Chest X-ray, PA view. Patient: 57 years old, sex F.
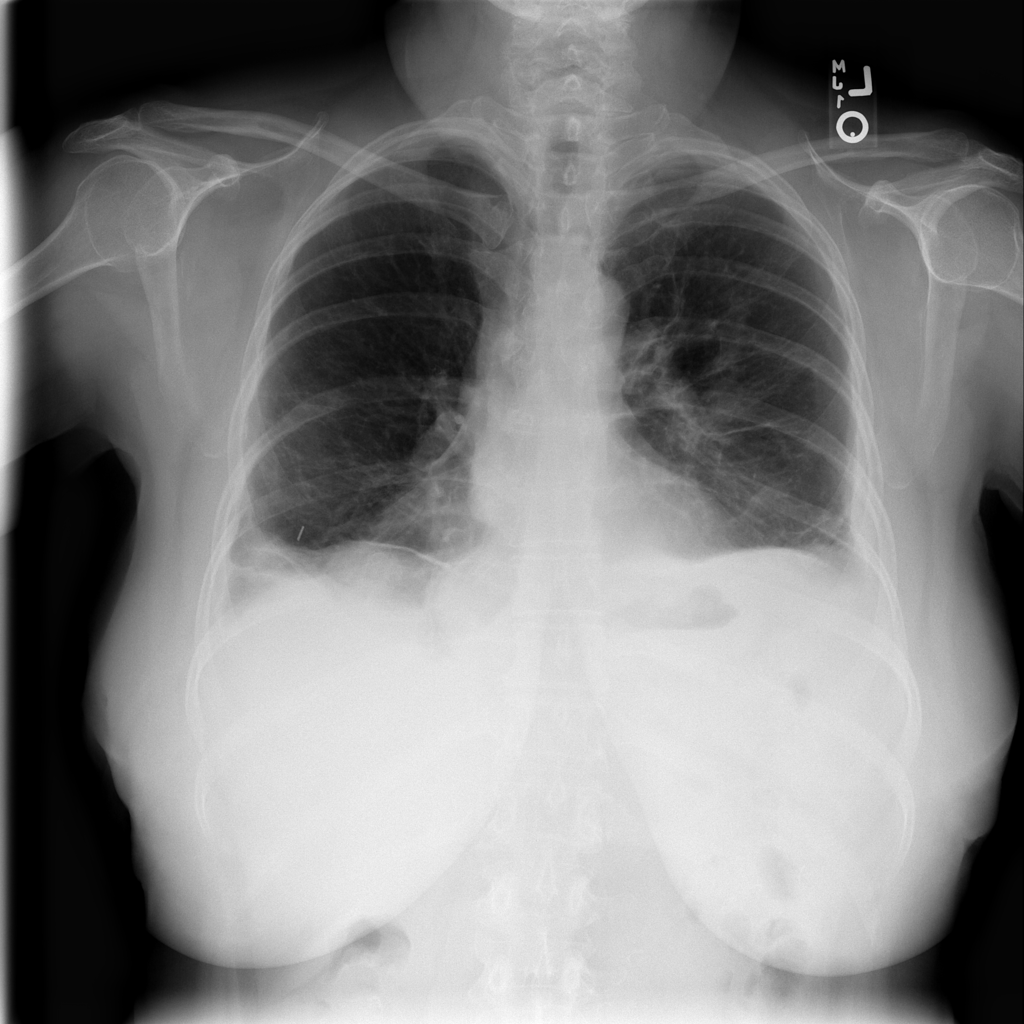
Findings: Infiltration